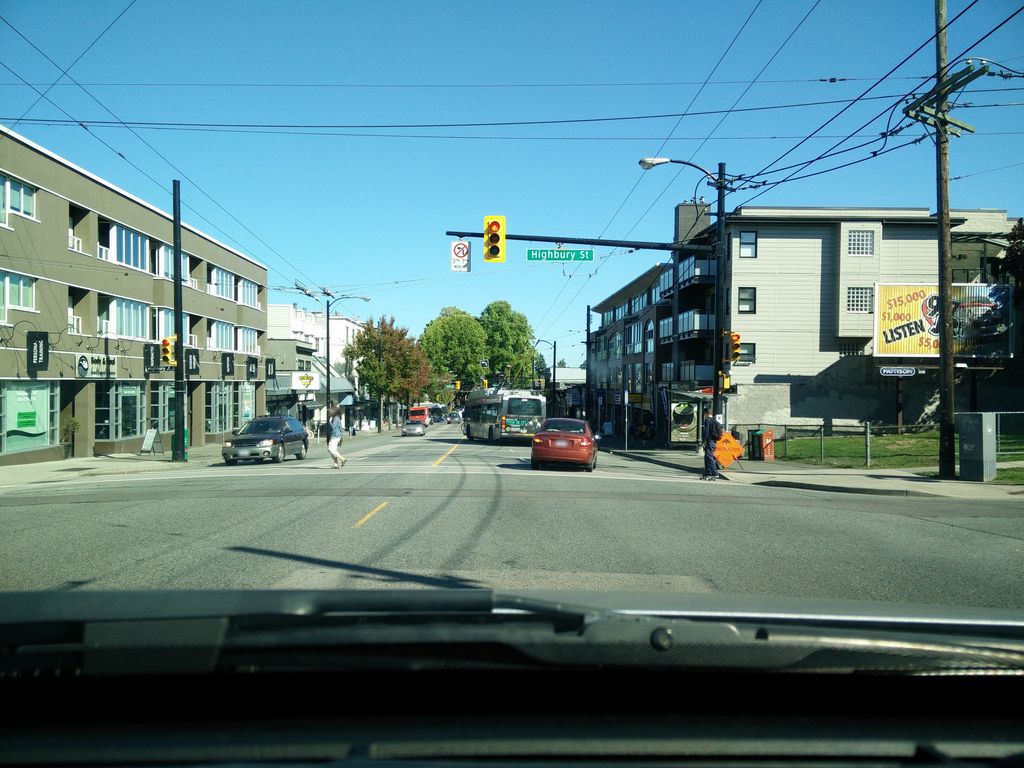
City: vancouver